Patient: sex M, age 30
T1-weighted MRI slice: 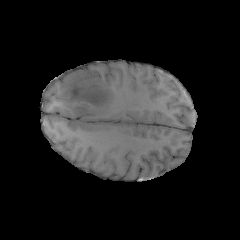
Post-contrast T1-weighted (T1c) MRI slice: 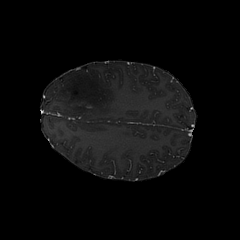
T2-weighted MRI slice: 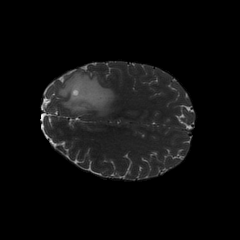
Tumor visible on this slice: yes
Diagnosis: Astrocytoma, IDH-mutant
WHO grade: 3